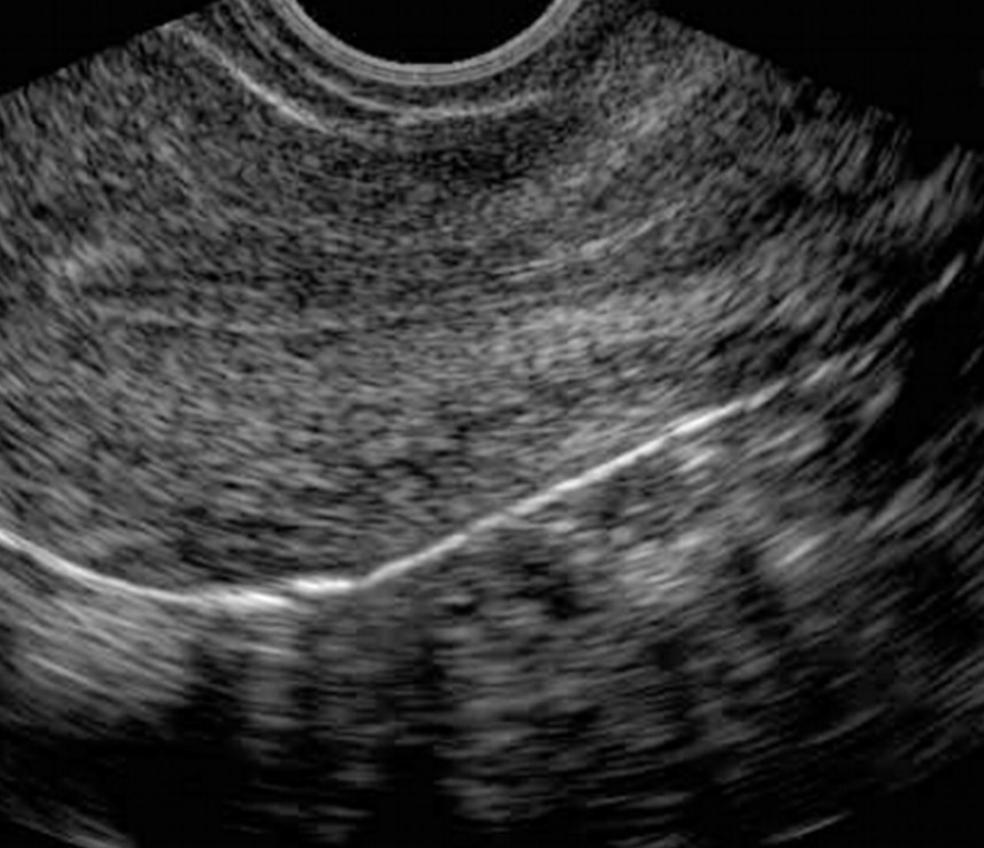
Label: notinfected